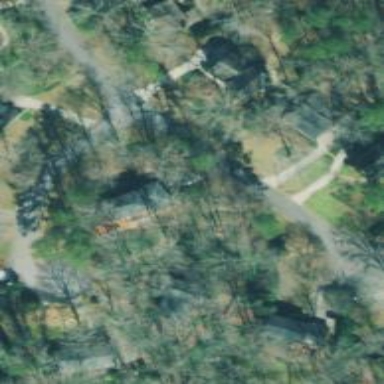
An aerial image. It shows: Residential road.